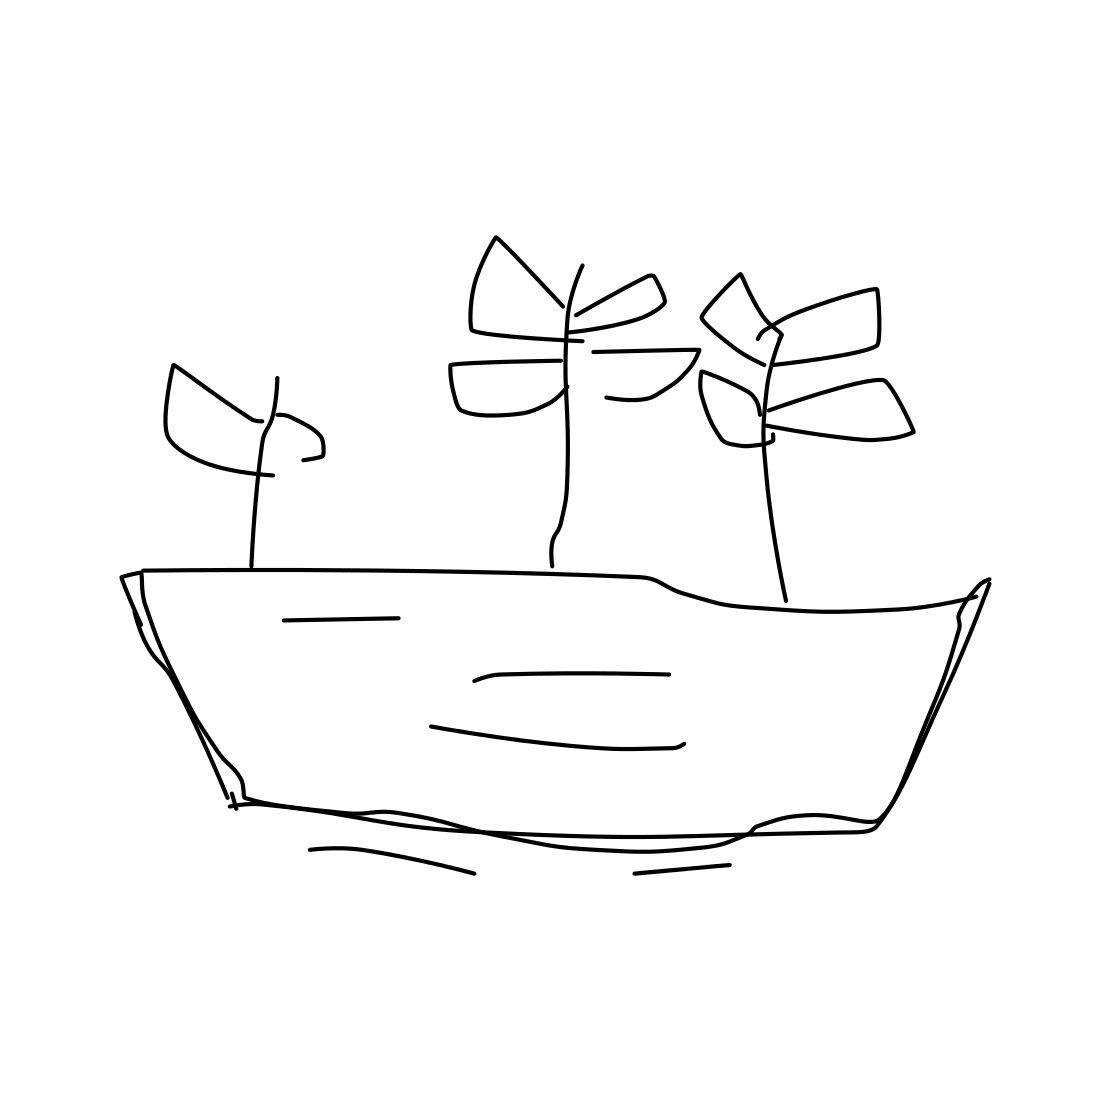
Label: ship